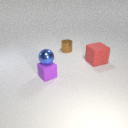
small brown metal cylinder to the right of small purple rubber cube